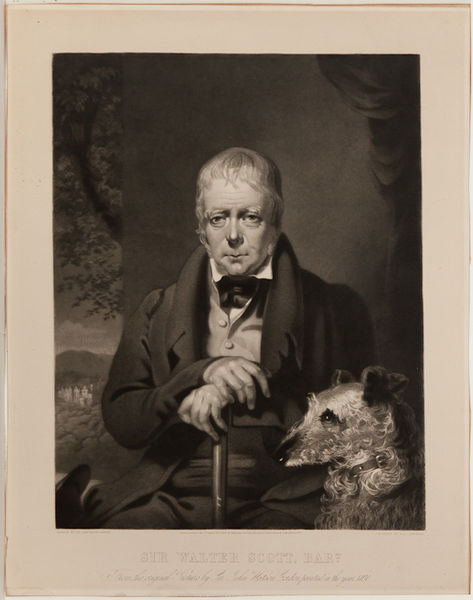
Titel: Sir Walter Scott
Künstler: A. G. Campbell
Standort: Amherst (Massachusetts, USA)
Institution: Mead Art Museum, Amherst College
Schlagwörter: curtain, hands, white, black, collar, dark, face, formal, gray, hair, nose, portrait, seated, sit, sitting, wall, brown, hand, clouds, man, tree, background, crossed, head, hill, hills, mountain, trees, village, eyes, suit, forest, drawing, black and white, gaze, castle, shadow, chin, coat, mouth, buttons, dog, old man, cravat, curls, jacket, tie, town, drape, human, mann, shoulder, vest, buildings, ears, eye, finger, fingers, cane, waistcoat, walking stick, stick, forehead, bow, bat, foto, button, text, bowtie, sepia, sleeves, words, poet, hound, alone, stab, scenery, gloomy, curly, burgher, bark, direct, writer, lapels, nails, uk, fae, re, sir, nouse, well-dressed, walter, solo, amn, scott, dof, wolfhound, sucker, mothercuker, weimereiner, scottish, pricked